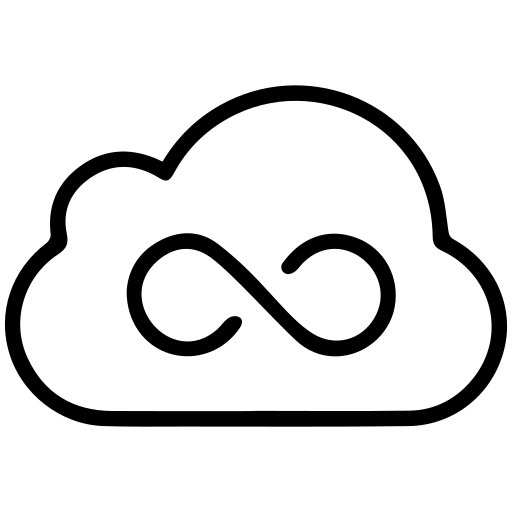
Tags: icon, FontAwesome, fa-icon, brand, jsfiddle